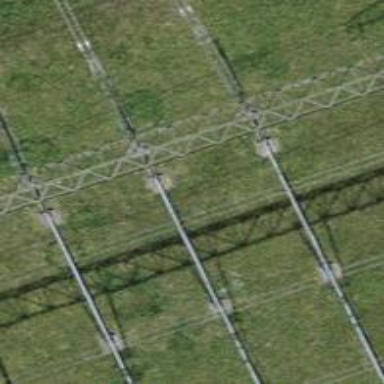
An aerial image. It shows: Insulator used in power systems.